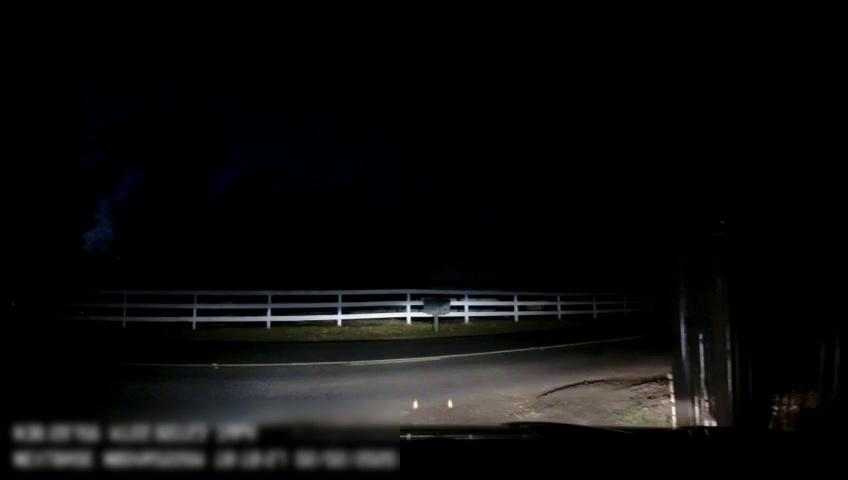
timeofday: Night
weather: Other
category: Drivable Space
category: Lanes | Current Lane